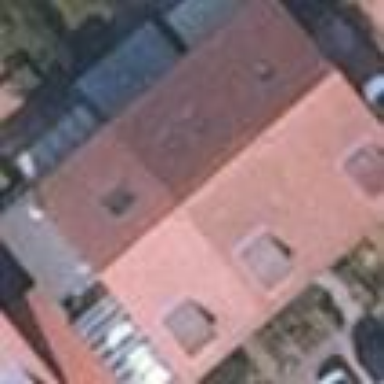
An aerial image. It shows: Terrace building.